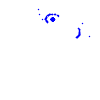
Particle: electron